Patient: sex M, age 69
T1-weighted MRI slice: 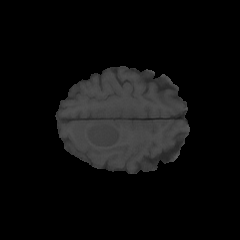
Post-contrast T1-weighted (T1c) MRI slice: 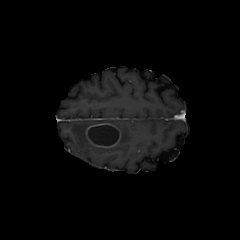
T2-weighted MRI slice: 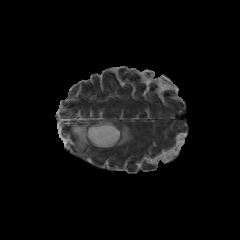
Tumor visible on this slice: yes
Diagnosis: Glioblastoma, IDH-wildtype
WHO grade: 4